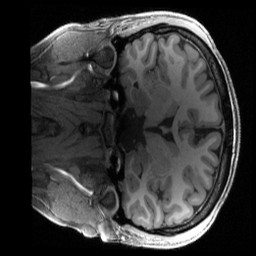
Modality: T1w
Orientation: coronal
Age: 25
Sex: male
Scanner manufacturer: siemens
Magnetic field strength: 3 T
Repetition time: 2.4 s
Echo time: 0.00222 s